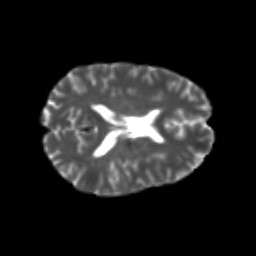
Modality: T2w
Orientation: axial
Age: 24
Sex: male
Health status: healthy
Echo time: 0.074 s